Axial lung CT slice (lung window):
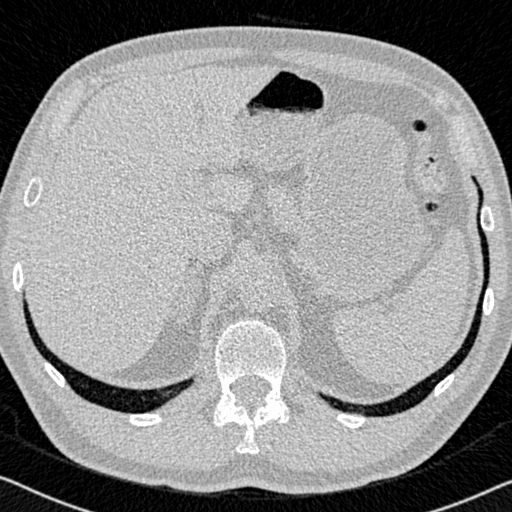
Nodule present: no